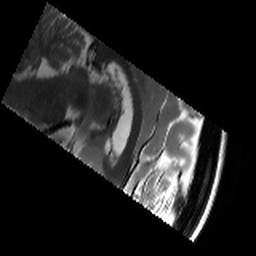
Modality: T2w
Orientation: sagittal
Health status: healthy
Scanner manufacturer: siemens
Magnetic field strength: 3 T
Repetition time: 8.02 s
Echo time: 0.08 s